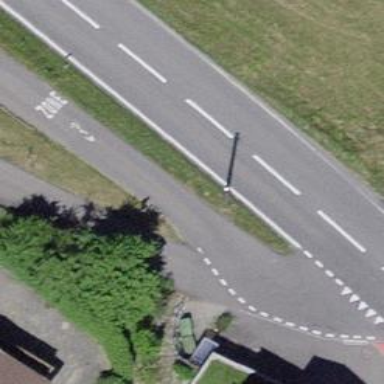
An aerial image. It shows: Smoothly paved residential road.